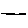
Label: line